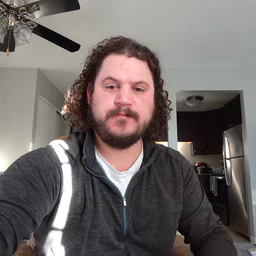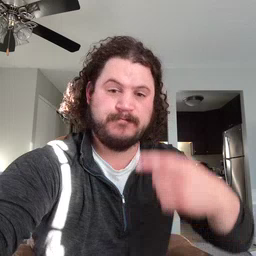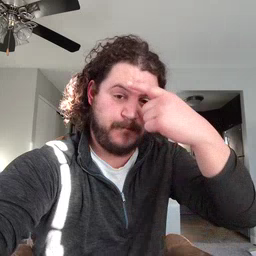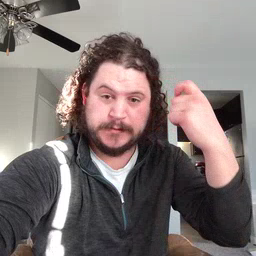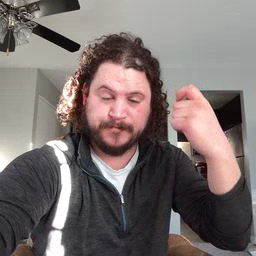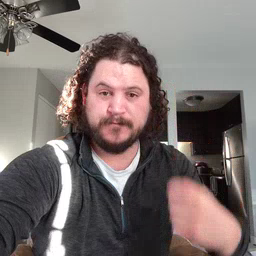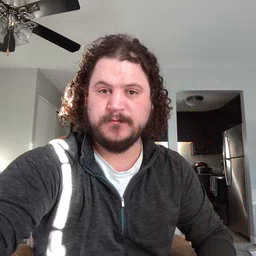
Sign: because